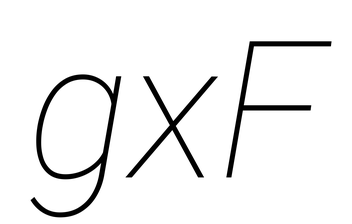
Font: Roboto-Italic_Thin_Italic